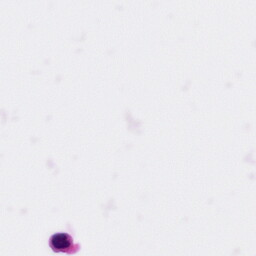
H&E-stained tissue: Pancreatic